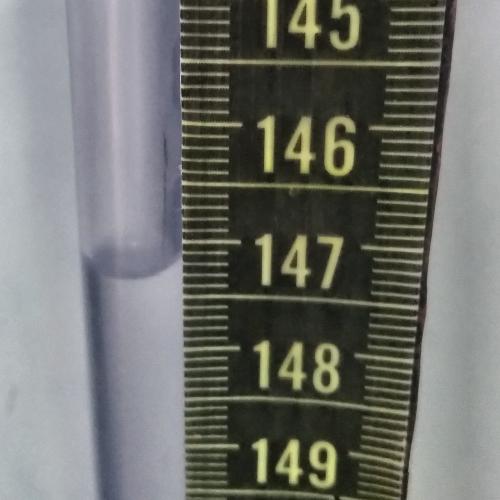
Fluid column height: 147.3 cm